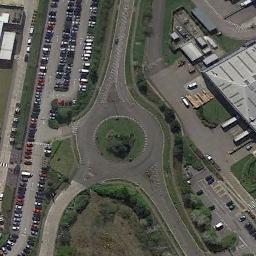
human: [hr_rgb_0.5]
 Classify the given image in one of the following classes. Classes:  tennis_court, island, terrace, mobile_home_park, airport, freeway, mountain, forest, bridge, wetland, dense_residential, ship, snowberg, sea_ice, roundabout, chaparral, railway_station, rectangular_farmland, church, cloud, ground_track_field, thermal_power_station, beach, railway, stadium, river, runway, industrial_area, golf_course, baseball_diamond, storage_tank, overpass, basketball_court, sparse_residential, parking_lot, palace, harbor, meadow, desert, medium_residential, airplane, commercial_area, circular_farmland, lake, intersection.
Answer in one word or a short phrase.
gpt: roundabout